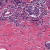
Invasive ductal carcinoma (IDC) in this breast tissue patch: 0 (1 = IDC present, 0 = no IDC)